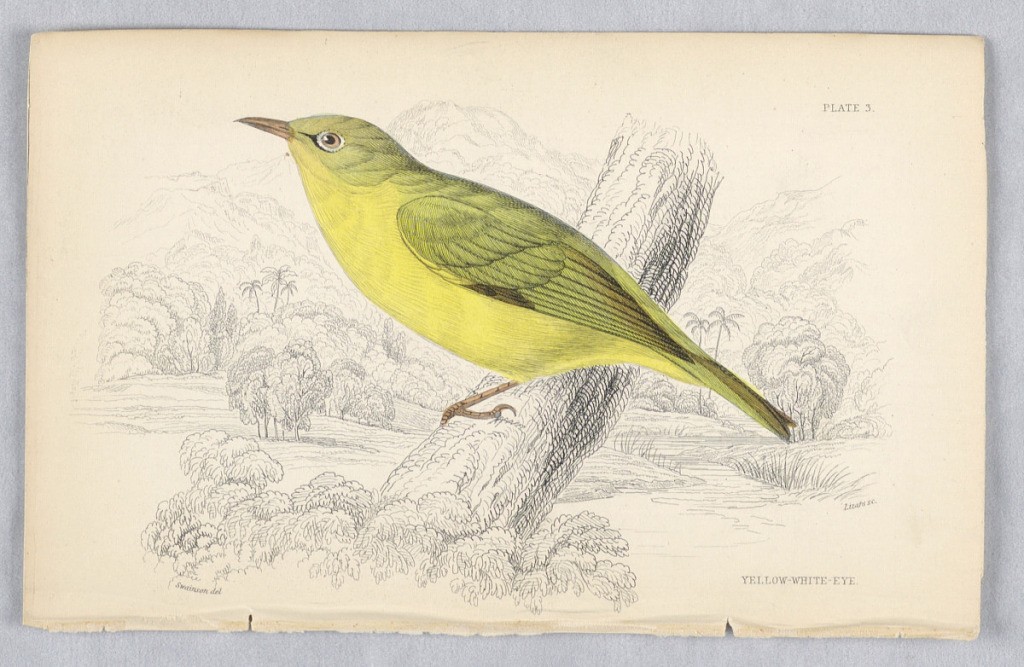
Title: Yelllow White-Eye, Plate 3 from Birds of Western Africa
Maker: William Home Lizars, Scottish, 1788 - 1859
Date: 1837
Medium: Engraving, brush and watercolor on paper
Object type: Print
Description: Bird with green back, wings, and tail and a yellow underside perched on a tree trunk. A river, meadows and mountains, beyond. Title and artists' names below.